Interaction volume radius: 5 \u00c5
Interaction volume height: 10 \u00c5
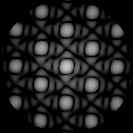
Disorder parameter: 0.05652